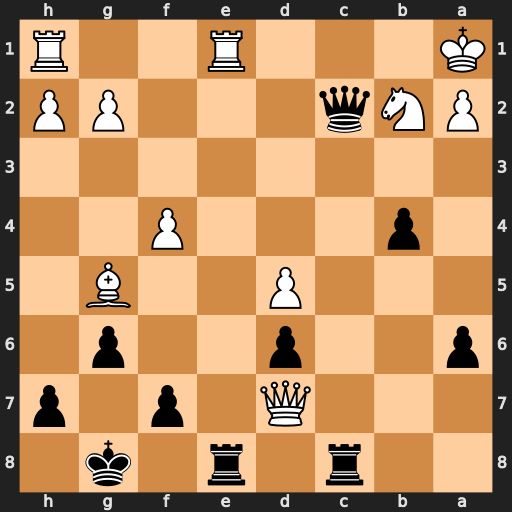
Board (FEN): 2r1r1k1/3Q1p1p/p2p2p1/3P2B1/1p3P2/8/PNq3PP/K3R2R
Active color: b
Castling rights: -
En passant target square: -
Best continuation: Rxe1+ Rxe1 Qc1+ Rxc1 Rxc1#